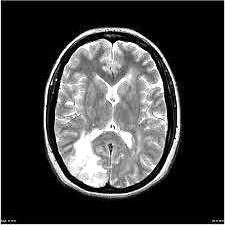
Label: notumor